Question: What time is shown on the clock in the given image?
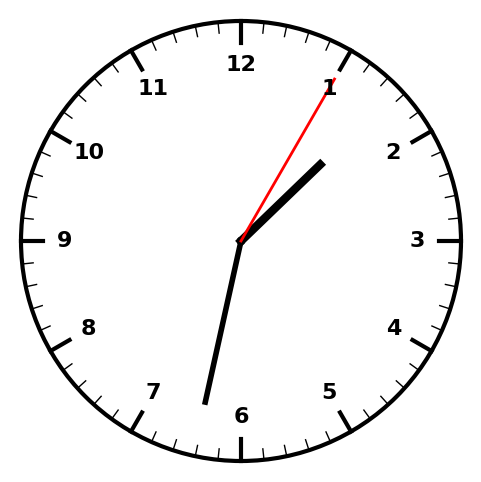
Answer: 01:32:05